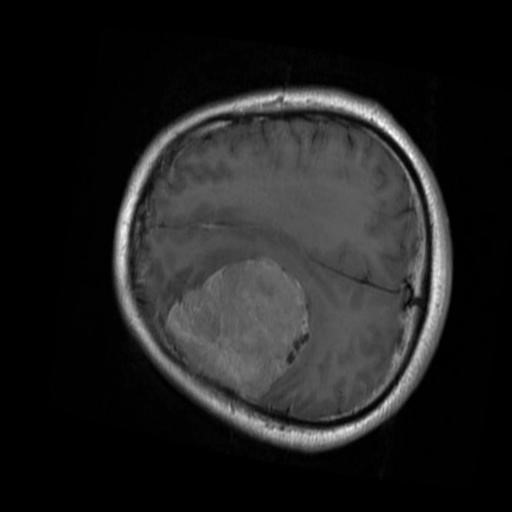
Label: brain_menin